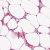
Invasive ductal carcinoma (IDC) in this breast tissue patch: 0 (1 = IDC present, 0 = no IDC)